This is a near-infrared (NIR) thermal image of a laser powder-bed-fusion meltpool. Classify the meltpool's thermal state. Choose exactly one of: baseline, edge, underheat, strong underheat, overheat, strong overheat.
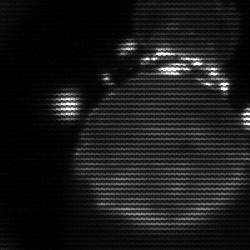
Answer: edge